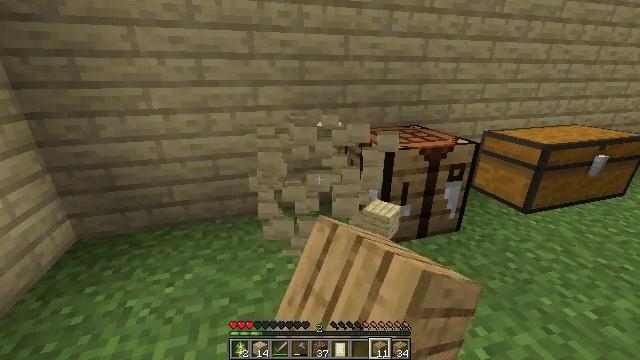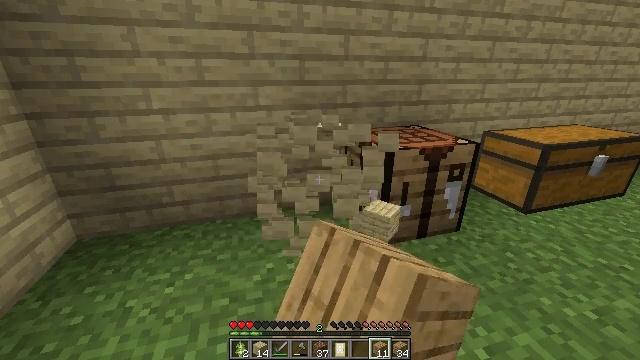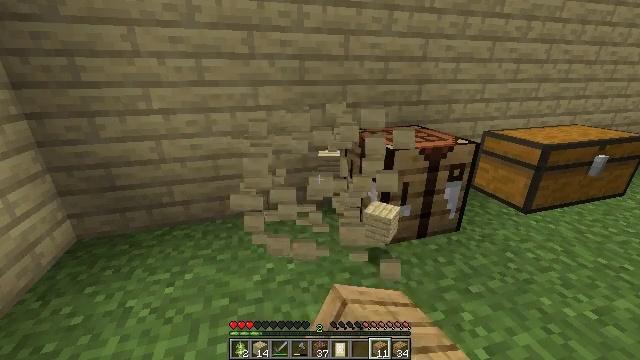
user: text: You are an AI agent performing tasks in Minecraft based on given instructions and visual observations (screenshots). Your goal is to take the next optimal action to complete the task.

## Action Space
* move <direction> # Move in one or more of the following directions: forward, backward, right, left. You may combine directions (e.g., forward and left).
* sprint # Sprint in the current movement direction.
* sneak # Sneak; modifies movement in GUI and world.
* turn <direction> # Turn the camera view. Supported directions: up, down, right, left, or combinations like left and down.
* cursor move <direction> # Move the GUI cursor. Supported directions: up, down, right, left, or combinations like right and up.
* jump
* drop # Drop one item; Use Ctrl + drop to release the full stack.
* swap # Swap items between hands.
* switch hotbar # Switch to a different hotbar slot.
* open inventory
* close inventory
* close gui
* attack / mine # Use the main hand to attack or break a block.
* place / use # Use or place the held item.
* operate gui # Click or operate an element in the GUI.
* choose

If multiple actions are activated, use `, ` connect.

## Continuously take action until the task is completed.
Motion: motion action
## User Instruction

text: Break the existing birch planks.
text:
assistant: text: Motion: attack / mine
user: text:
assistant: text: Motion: attack / mine
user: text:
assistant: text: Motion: attack / mine